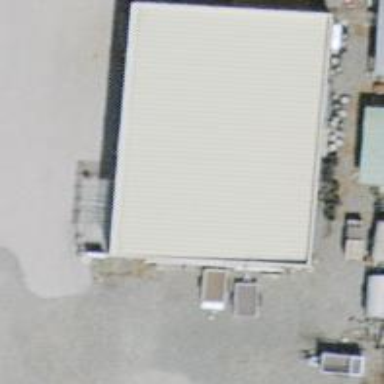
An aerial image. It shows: Car shop.